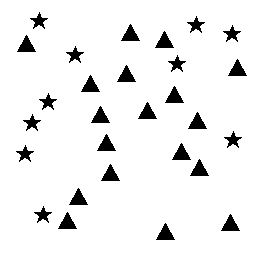
Squares: 0
Triangles: 18
Stars: 10
Total shapes: 28